Field crop: tomato
Growth stage: 1
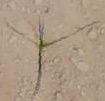
Species: cyperus